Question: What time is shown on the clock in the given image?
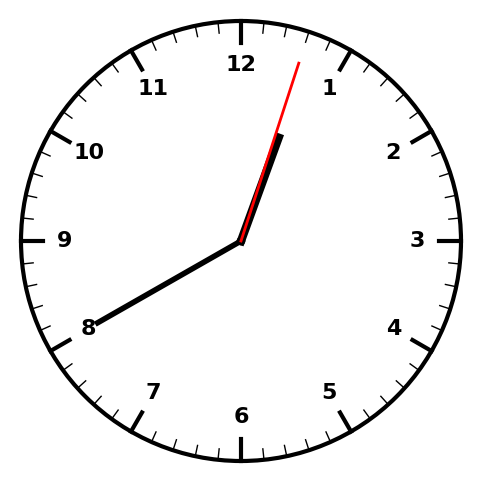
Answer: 12:40:03